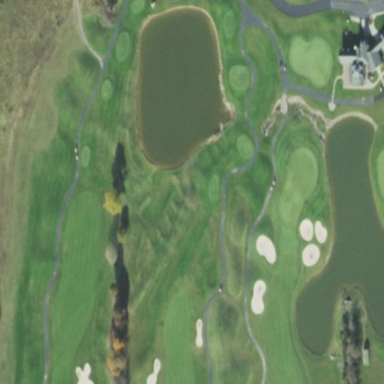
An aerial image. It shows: Water hazard on golf course. The hazard is natural water feature.